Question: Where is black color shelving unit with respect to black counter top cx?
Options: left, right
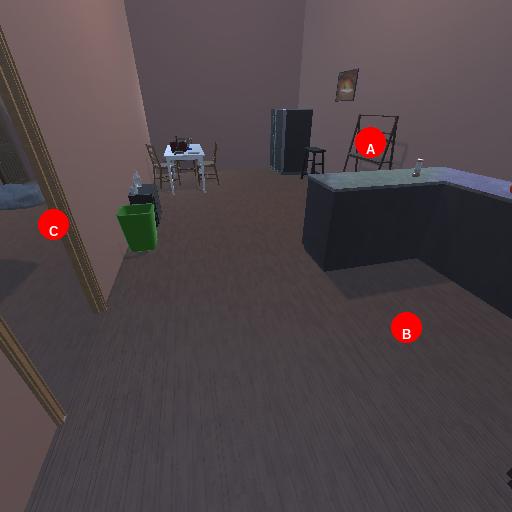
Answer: left